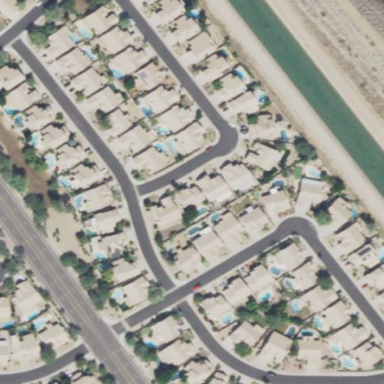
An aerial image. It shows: This residential area consists of single-family homes.